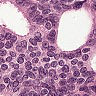
Metastatic tissue present: yes